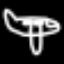
Label: airplane